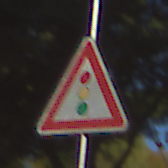
Verkehrszeichen: Lichtzeichenanlage
Umgebung: Outdoor, Suburban
Tageszeit: MorningAfternoon
Wetter: Clear
Licht: Natural
Jahreszeit: NotSpecified
Kontrast: HighContrast